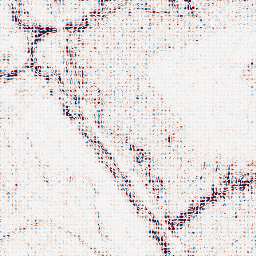
Category: wavelet
Decomposition family: wavelet_biorthogonal
Decomposition parameters: wavelet: bior5.5
level: 2
Upsampling method: sinc_blackman
Upsampling parameters: scale: 8
kernel_size: 8
Upsampling scale: 8